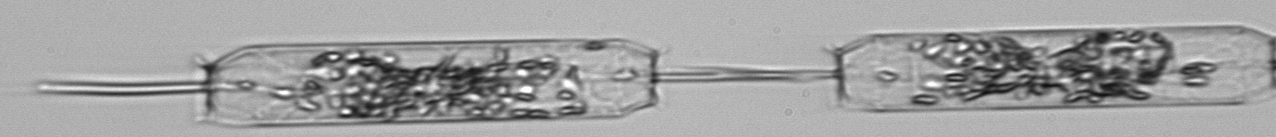
Label: Ditylum_brightwellii